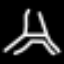
Label: The Eiffel Tower